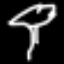
Label: palm tree